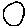
Label: circle